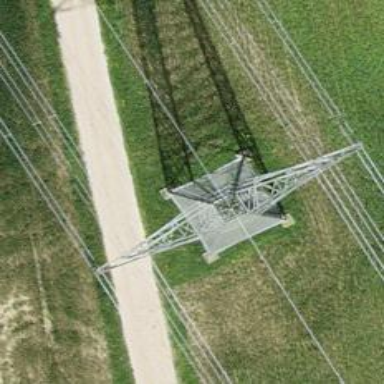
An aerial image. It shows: Power line is depicted.